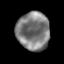
Tissue: prostate
Cell type: Epithelial cells
Senescence score: 0.325
Nuclear area (px): 1227
Mean DAPI intensity: 124.167